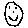
Label: smiley face